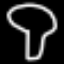
Label: mushroom